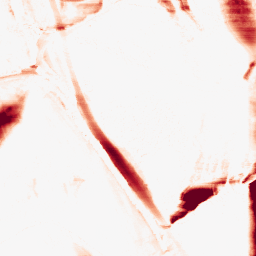
Category: morphological
Decomposition family: morphological_ellipse
Decomposition parameters: operation: opening
width: 5
height: 50
Upsampling method: sinc_hamming
Upsampling parameters: scale: 2
kernel_size: 16
Upsampling scale: 2